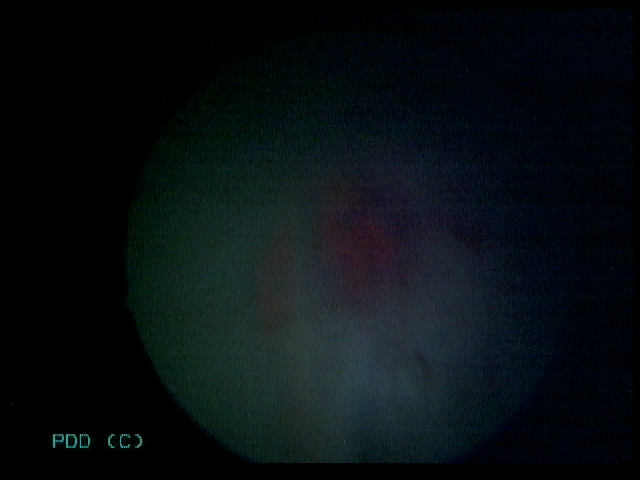
Modality: BLC
Class: Malignant
Subclass: LowGradePapillary
Lesion: L2
Stage: Ta
Morphology: Non-papillary
Bladder cancer association: Yes